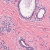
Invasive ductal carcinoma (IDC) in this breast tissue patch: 0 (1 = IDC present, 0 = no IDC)